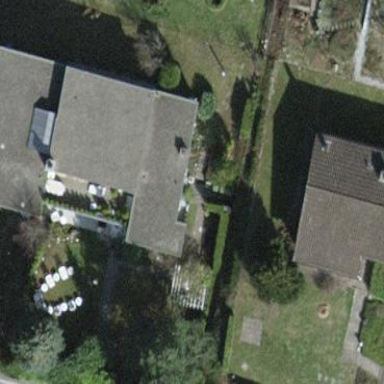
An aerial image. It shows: Detached building.